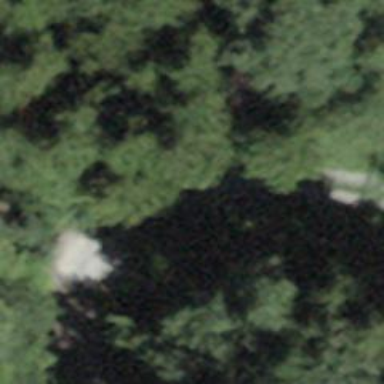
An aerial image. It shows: Culvert tunnel.